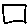
Label: square